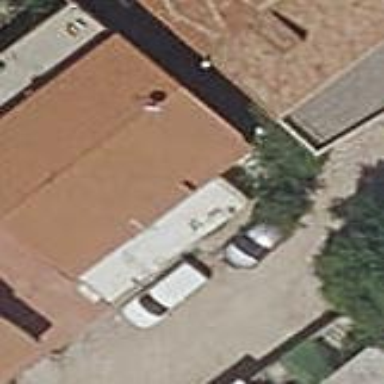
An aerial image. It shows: Detached building.